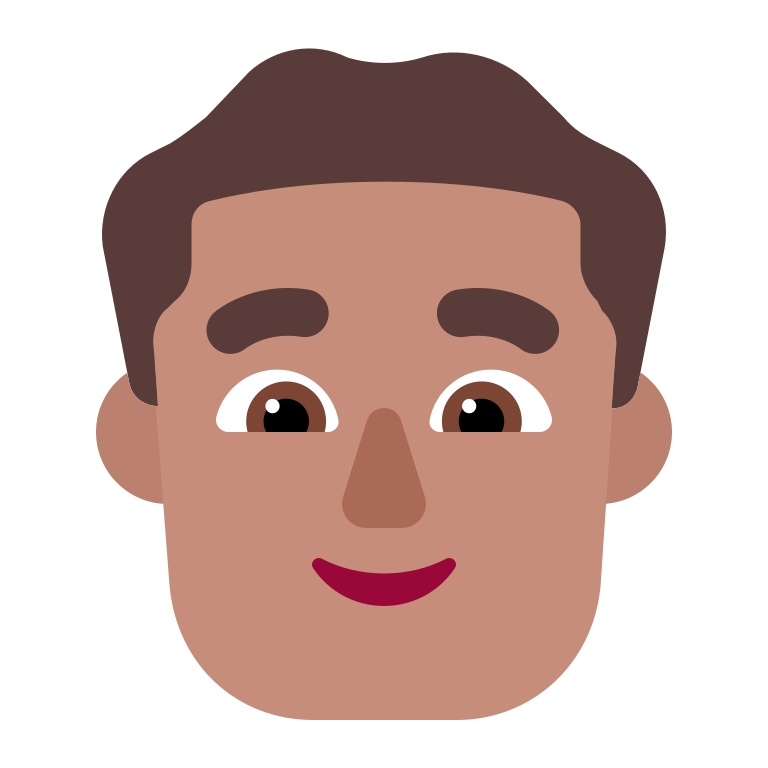
man flat